This wavelet scalogram was computed from a rotor test-rig vibration snapshot. Classify the rotor condition as one of: normal, misalignment, unbalance, looseness.
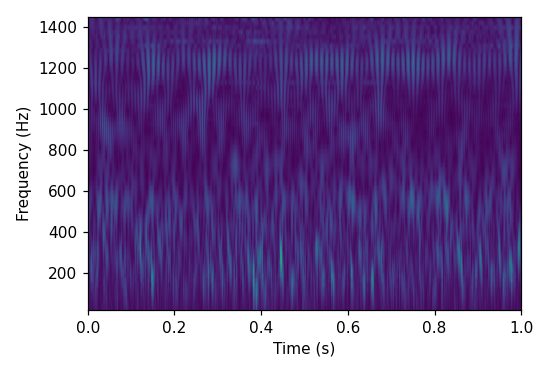
Answer: normal